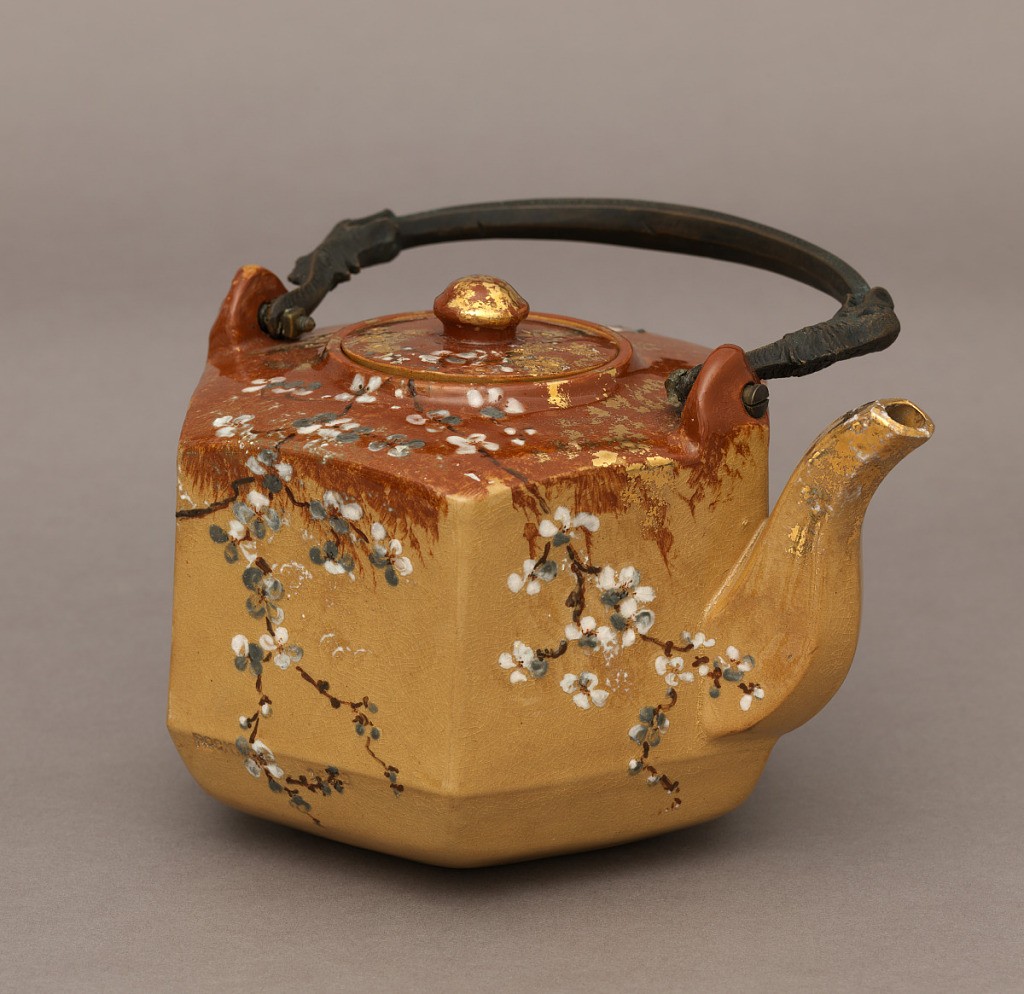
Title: Teapot
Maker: Rookwood Pottery, American, 1880 - 1967
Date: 1882
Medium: earthenware, bronze
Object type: teapot
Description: Ginger-colored earthenware. Paneled hexagonal body, short-faceted spout that curves, and circular lid with flattened knob. Bronze handle in the form of two dragons rising upward screwed-into posts on shoulder. Front and back decorated with branches of cherry blossoms in in white, blue-gray and brown slips on the ginger ground.  Shoulder and top underglazed in burnt sienna. Bottom and interior: glazed; clear. Top, lid, and spout: speckled overglaze; gilt accents.